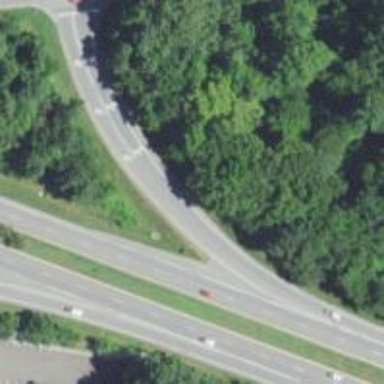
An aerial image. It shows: Asphalt trunk link road.